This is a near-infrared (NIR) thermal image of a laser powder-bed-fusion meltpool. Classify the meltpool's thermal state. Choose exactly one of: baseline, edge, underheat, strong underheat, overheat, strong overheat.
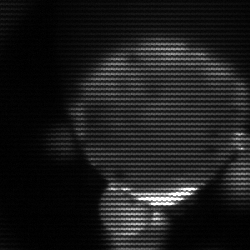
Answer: edge